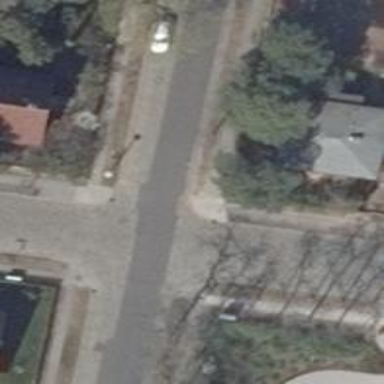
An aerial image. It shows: Unmarked crossing on the road.